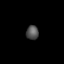
Tissue: lung
Cell type: Fibroblasts
Senescence score: 0.2165
Nuclear area (px): 172
Mean DAPI intensity: 82.459